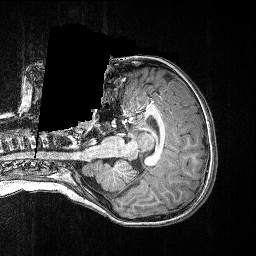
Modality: T1w
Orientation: axial